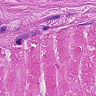
Metastatic tissue present: no